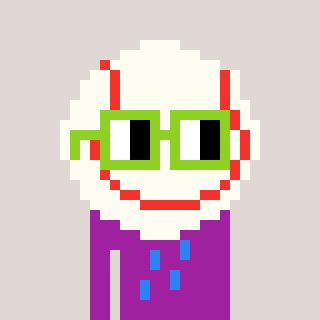
a pixel art character with square light green glasses, a baseball ball-shaped head and a magenta-colored body on a warm background